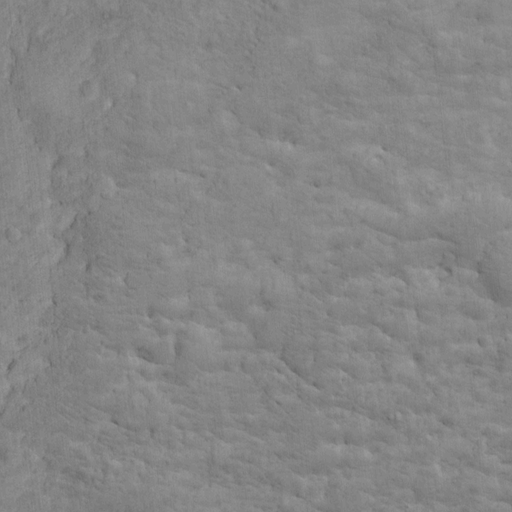
Classes present: Background